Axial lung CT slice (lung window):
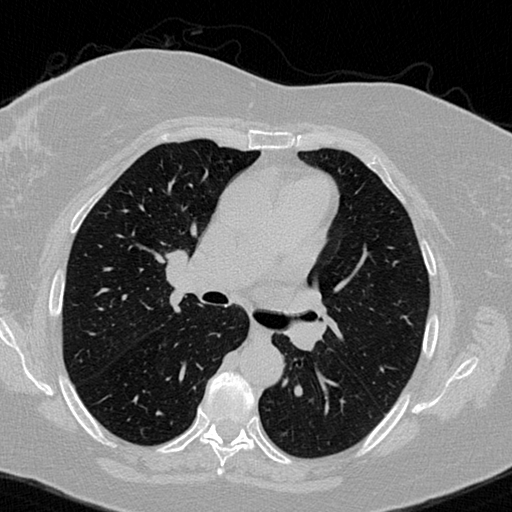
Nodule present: no